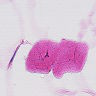
Metastatic tissue present: no